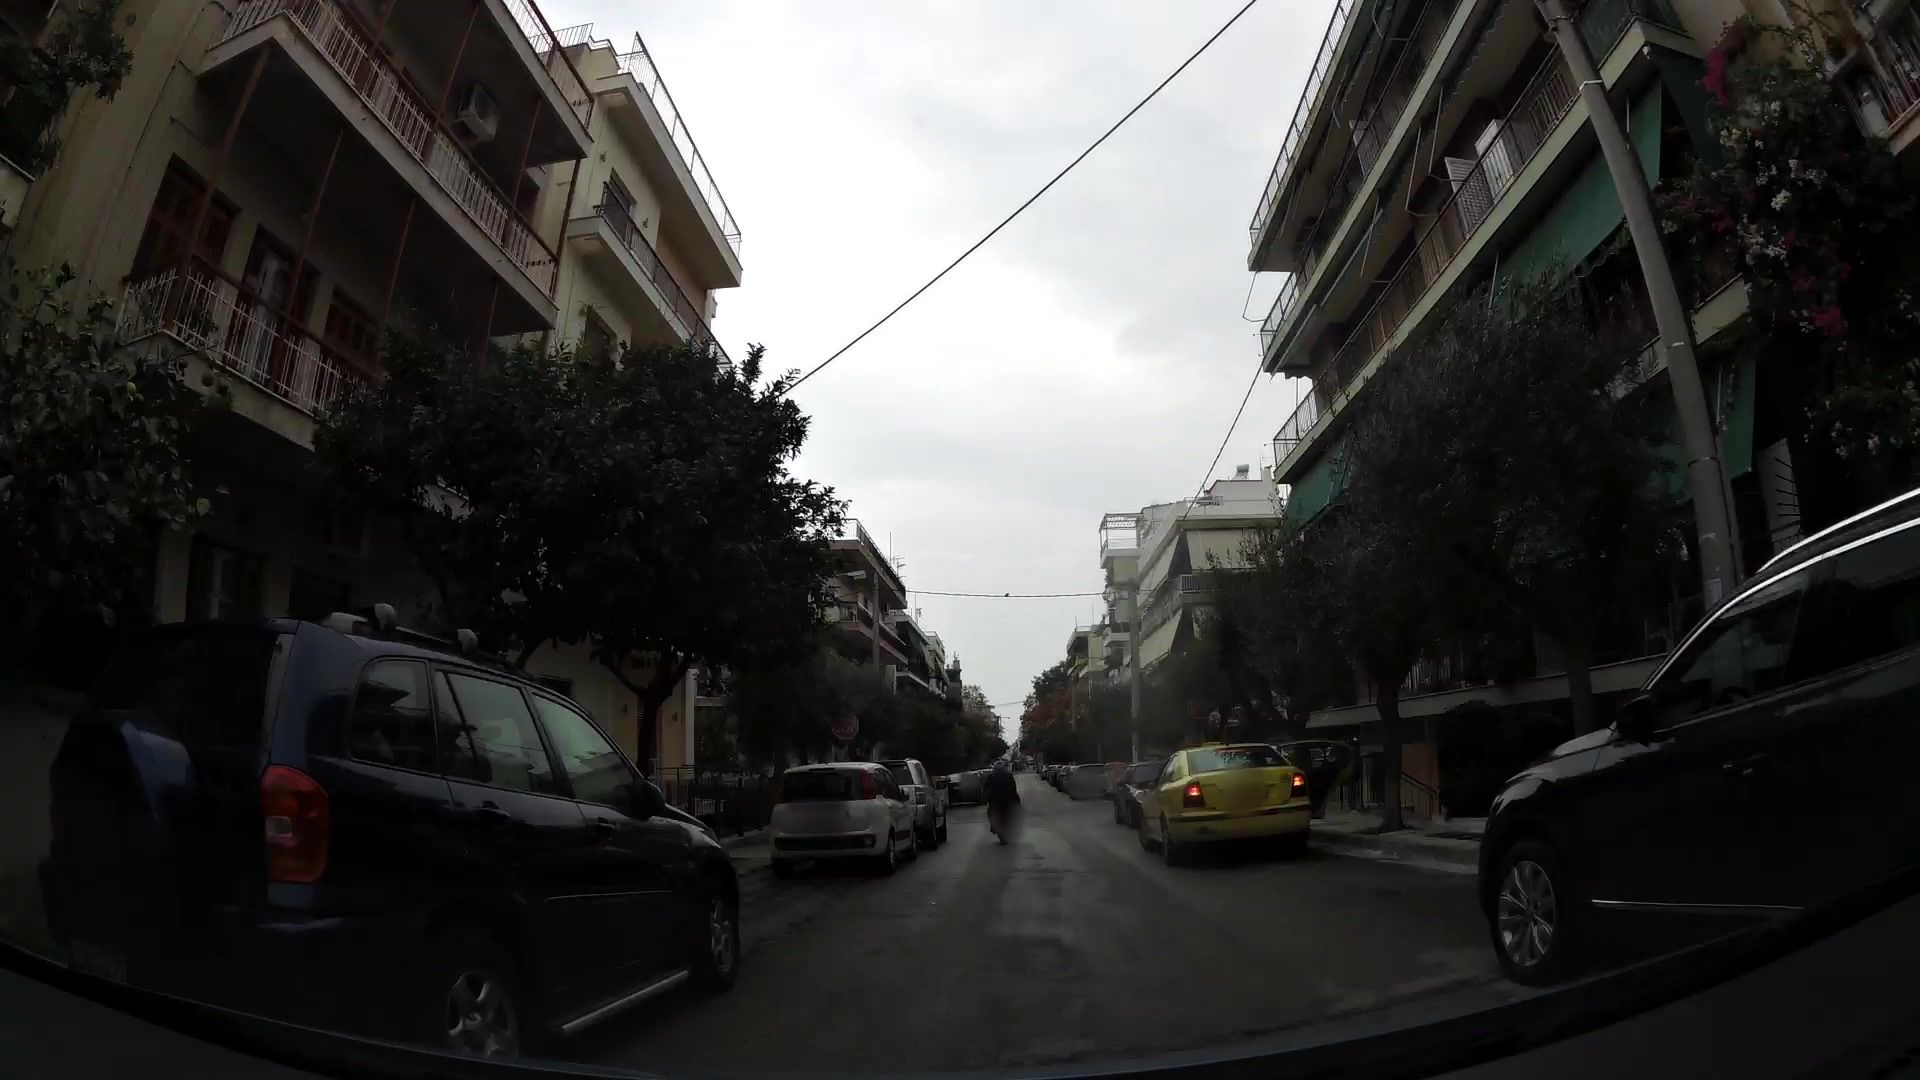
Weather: rainy
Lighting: day
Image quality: good
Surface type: driving surface
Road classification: residential
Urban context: urban centre
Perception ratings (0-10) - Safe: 5.89, Lively: 9.32, Beautiful: 5.12, Boring: 2, Depressing: 5.16, Wealthy: 2.8